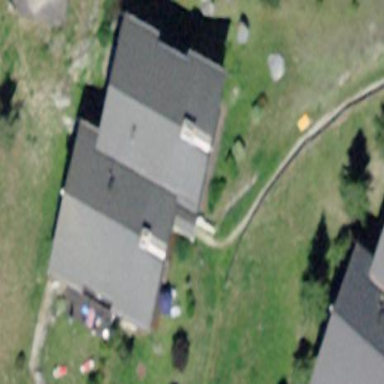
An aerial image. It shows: Building with tile roof.